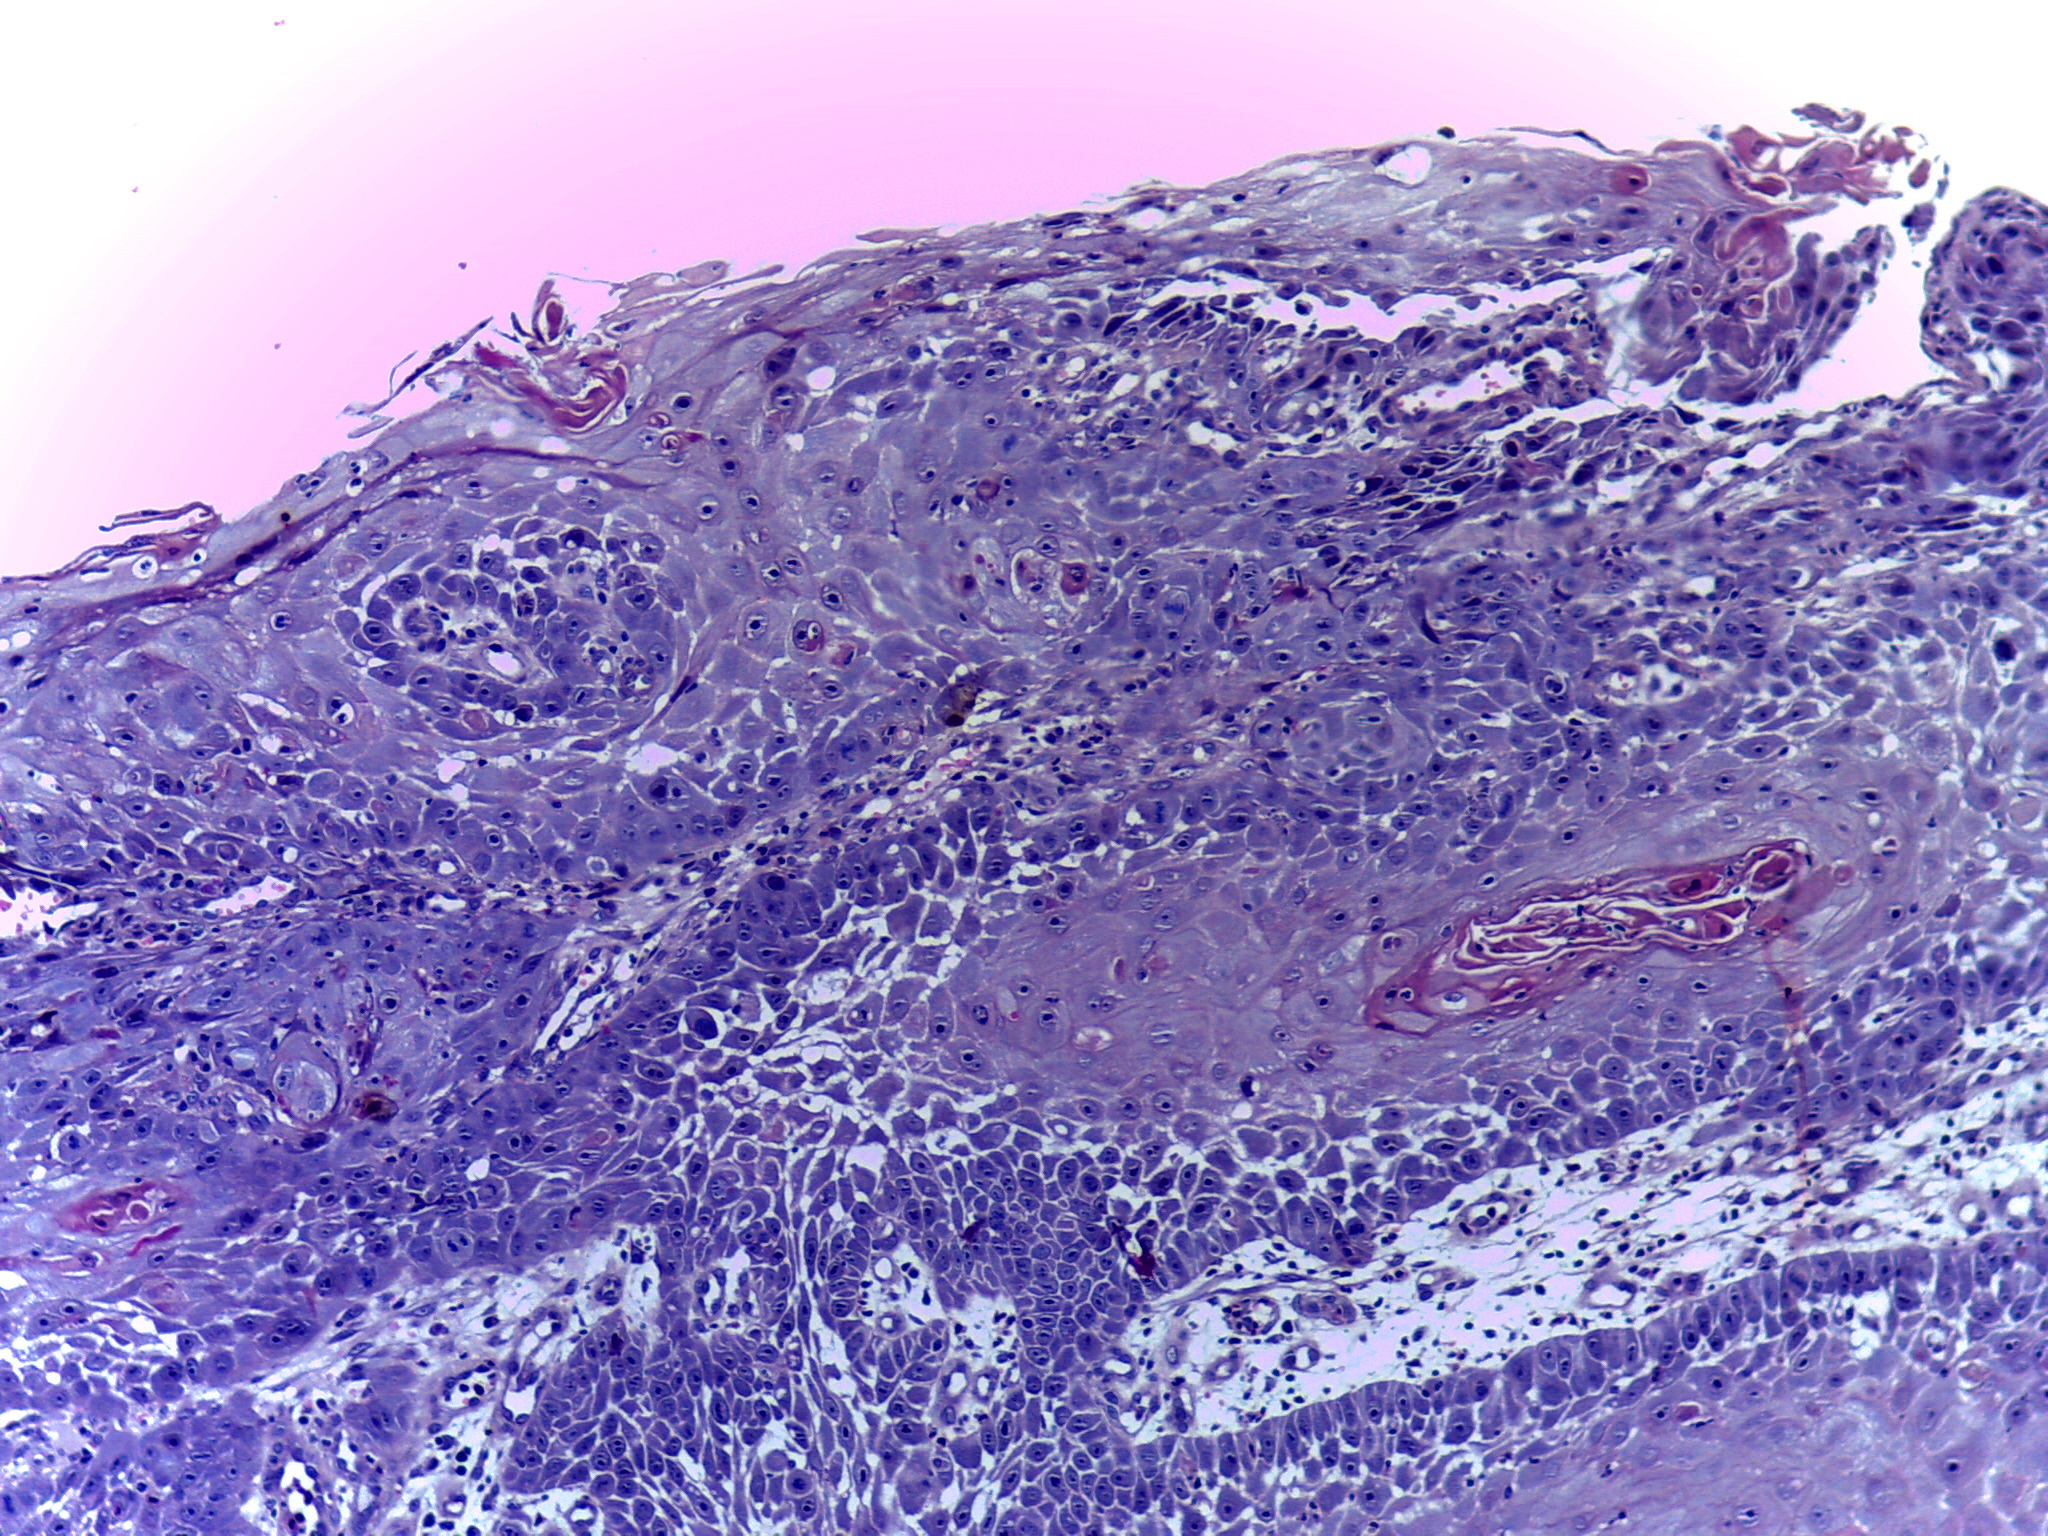
Diagnosis: OSCC